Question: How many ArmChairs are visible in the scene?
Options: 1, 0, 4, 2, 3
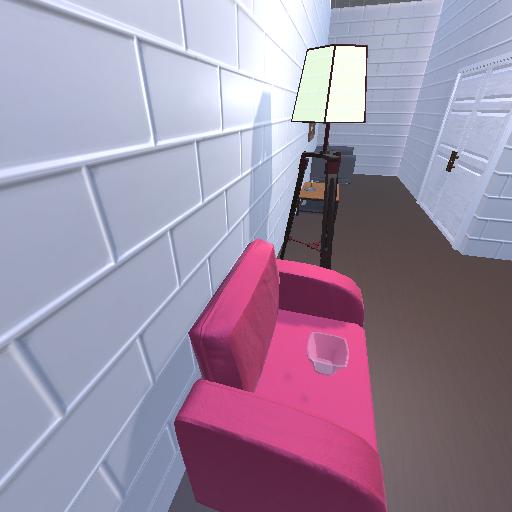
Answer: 1